Aerial crown-view tile of a tropical tree (Barro Colorado Island, Panama), acquired 20250818:
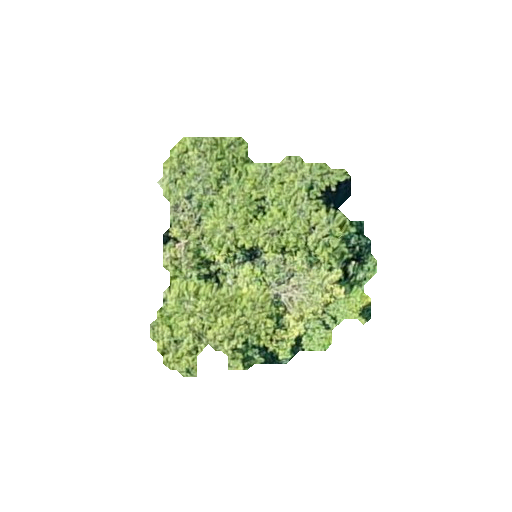
Species: Quararibea stenophylla
GBIF accepted scientific name: Quararibea stenophylla
Crown area: 56.486 m²